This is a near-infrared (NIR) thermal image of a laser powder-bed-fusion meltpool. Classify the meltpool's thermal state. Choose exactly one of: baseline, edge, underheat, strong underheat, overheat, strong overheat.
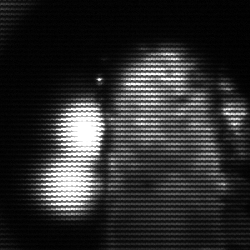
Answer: strong underheat